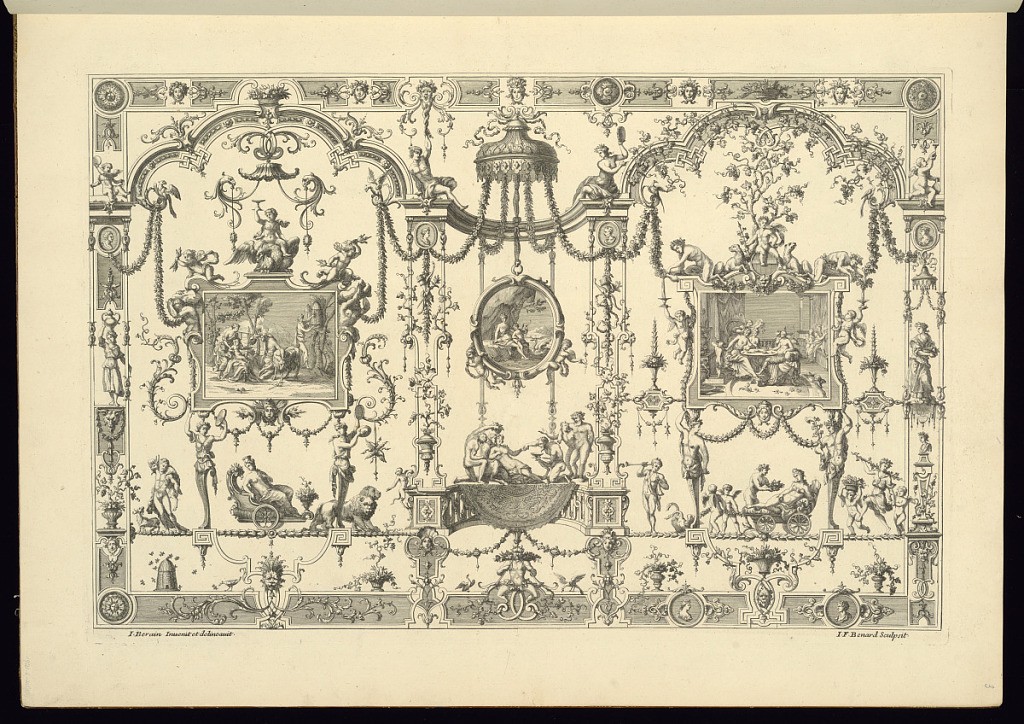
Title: Panel Design of Grotesque Ornamentation
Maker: Jean Berain, the elder, French, 1640-1711
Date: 1711
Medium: Engraving on laid paper
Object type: Bound print
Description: Panel design filled with symmetrical, grotesque ornaments. At the center of the composition is a woman laying on blanketed pedestal, attended to by satyrs. The composition is split. On the left side, Ceres approaches in a lion-drawn chariot; on the right, Venus attended by satyrs bearing grapes. Throughout the composition are motifs of Bacchus: vines, women playing tambourines, thyrses, and panthers. The plate is signed.